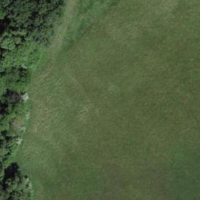
EUNIS habitat code: 24
Species observed at this site:
Oniscus asellus
Rumex acetosa
Anthoxanthum odoratum